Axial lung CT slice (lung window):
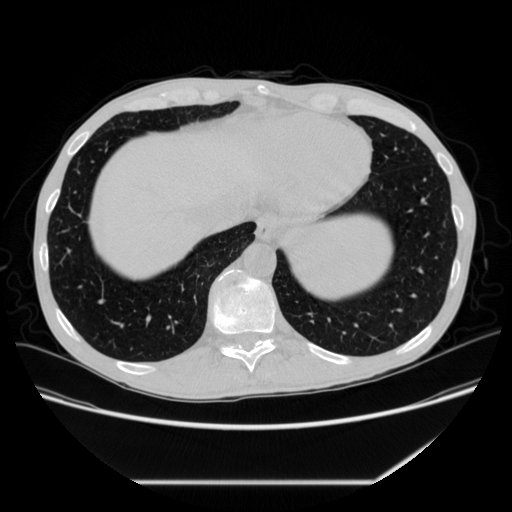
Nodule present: no